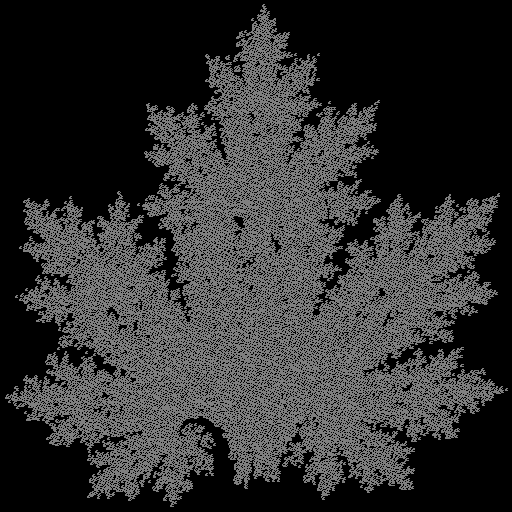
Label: maple_leaf